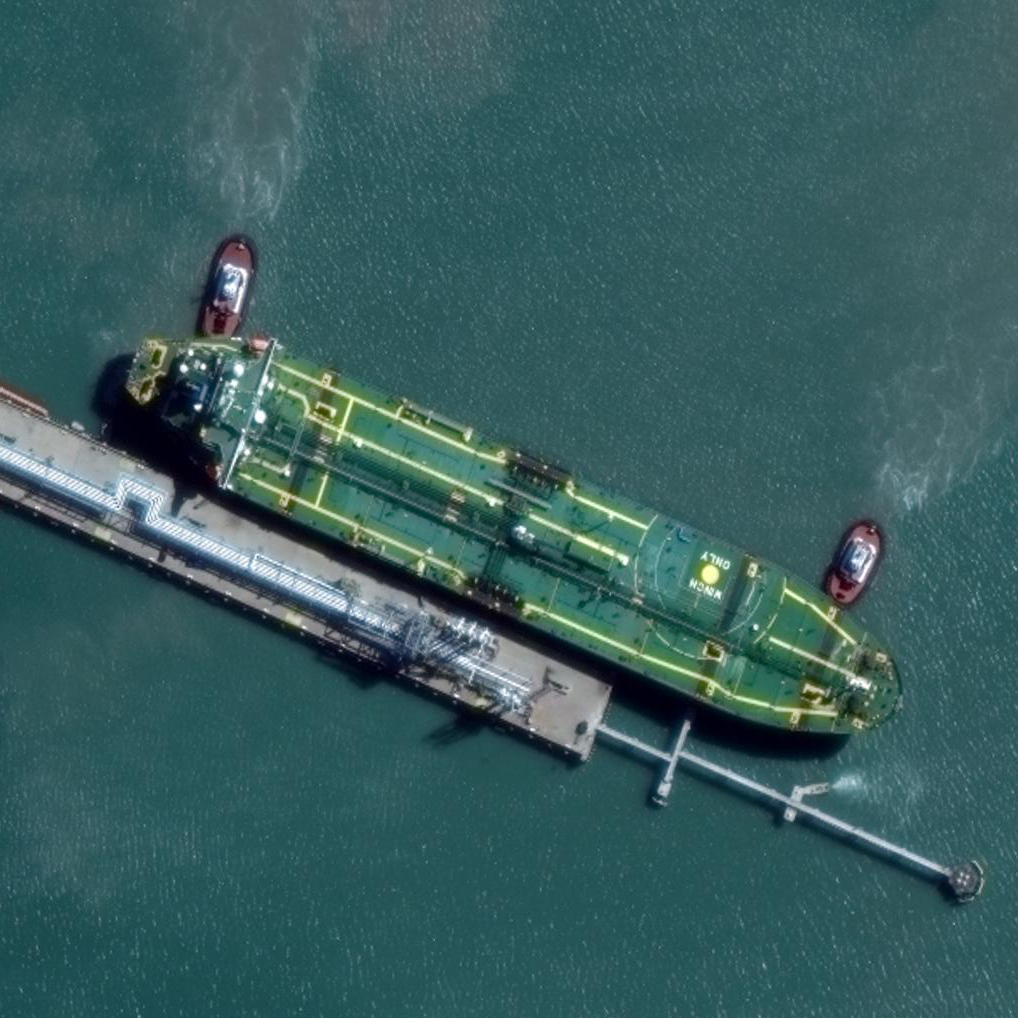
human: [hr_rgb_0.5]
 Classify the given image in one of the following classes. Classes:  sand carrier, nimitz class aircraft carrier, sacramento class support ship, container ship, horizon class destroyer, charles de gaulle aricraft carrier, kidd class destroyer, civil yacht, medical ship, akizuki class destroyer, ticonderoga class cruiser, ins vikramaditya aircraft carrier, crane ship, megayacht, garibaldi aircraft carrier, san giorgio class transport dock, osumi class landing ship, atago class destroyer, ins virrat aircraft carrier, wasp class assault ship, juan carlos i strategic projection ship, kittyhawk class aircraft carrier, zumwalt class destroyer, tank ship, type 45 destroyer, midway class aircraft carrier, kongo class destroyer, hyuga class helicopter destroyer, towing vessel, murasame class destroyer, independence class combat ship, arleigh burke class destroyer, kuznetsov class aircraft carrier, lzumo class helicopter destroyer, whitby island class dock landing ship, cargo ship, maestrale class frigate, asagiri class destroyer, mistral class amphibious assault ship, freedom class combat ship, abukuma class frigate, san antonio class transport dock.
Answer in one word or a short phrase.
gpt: Tank ship